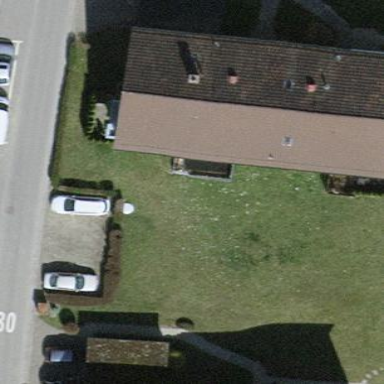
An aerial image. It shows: Building with tile roof.